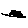
Label: car